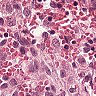
Metastatic tissue present: no